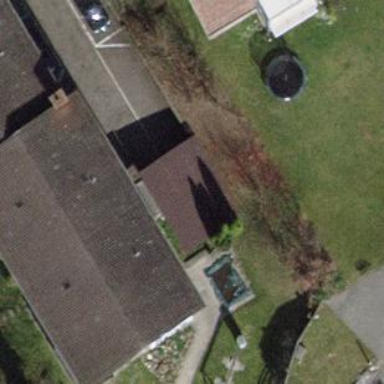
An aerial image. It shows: View of roof of building.